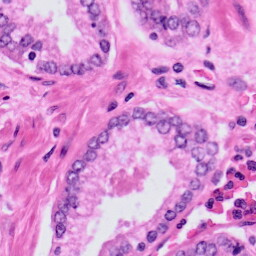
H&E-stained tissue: Prostate